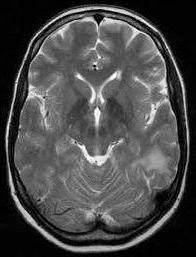
Label: notumor